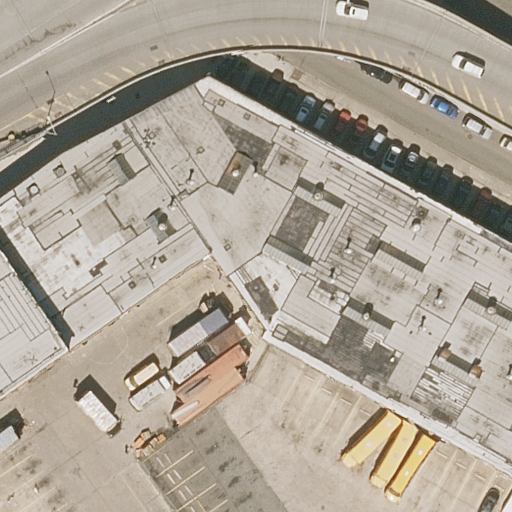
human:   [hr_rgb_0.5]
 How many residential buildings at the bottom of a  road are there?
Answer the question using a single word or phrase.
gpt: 1

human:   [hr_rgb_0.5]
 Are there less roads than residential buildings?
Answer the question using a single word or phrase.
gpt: no

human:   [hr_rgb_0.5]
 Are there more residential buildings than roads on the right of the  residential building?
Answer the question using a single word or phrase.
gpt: yes

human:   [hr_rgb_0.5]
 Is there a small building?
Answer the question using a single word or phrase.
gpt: no

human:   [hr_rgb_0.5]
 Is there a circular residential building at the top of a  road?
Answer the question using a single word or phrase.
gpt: no

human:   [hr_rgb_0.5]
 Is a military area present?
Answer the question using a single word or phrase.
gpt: no

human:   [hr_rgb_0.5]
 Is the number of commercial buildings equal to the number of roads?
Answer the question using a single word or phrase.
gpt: no

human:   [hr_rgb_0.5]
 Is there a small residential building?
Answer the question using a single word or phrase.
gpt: no

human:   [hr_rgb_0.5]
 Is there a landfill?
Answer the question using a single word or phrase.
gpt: no

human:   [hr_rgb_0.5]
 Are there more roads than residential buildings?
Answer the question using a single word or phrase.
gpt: yes

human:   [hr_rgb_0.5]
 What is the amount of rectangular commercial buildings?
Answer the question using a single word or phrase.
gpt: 0

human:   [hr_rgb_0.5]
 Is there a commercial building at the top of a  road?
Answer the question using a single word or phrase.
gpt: no

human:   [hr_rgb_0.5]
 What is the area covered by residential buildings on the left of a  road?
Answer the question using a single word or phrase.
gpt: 0m2

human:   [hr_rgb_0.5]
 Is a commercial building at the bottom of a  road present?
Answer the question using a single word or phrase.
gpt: no

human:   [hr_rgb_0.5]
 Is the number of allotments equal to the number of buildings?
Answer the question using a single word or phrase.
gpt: no

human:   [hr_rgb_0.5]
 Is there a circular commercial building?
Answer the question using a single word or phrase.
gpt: no

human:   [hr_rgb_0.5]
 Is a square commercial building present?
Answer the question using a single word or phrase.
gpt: no

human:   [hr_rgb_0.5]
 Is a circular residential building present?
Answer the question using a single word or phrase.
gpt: no

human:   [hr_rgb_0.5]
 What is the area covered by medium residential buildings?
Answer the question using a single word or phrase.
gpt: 0m2

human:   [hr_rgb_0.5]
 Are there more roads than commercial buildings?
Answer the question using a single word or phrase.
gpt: yes

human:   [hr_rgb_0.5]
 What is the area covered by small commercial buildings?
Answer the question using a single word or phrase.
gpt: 0m2

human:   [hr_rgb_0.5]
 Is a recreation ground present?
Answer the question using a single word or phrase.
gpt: no

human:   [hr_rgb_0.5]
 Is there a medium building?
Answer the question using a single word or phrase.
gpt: no

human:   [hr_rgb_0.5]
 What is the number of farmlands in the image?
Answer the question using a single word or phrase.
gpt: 0

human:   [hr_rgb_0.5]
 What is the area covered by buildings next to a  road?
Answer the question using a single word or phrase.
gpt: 2204m2

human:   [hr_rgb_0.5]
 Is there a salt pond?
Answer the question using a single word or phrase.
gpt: no

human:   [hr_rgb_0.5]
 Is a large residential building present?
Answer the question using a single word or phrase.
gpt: yes

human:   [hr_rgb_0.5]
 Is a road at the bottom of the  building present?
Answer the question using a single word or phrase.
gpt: no

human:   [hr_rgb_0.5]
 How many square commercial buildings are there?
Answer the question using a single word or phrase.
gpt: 0

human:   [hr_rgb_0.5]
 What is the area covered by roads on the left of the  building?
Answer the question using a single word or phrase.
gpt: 0m2

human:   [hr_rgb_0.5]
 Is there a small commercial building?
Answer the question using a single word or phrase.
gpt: no

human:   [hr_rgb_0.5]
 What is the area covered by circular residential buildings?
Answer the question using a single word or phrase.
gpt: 0m2

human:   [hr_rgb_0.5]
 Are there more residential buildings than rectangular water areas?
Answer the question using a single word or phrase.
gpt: yes

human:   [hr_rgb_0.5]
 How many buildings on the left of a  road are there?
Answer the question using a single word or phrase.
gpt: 0

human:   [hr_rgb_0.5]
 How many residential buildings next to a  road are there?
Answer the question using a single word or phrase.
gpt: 1

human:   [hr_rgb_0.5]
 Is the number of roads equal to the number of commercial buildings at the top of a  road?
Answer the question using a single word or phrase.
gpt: no